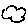
Label: cloud